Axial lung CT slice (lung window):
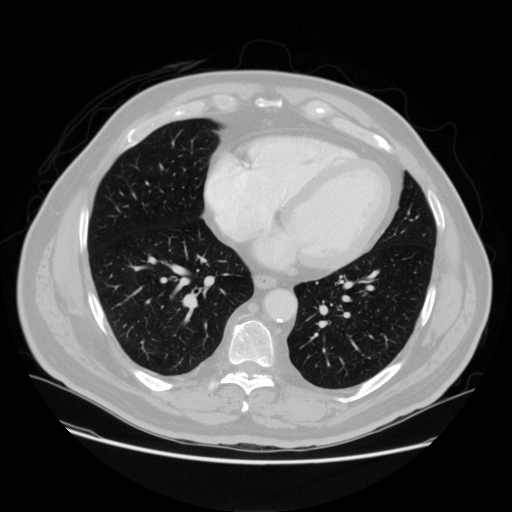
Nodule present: no